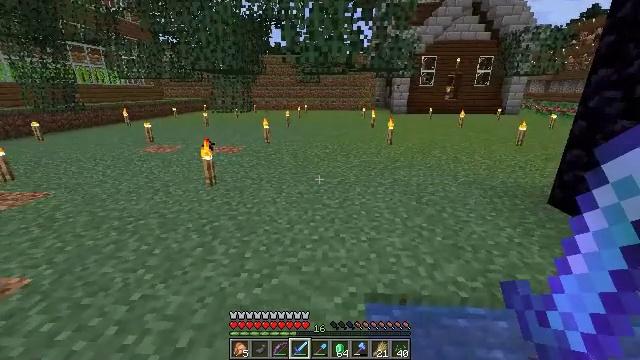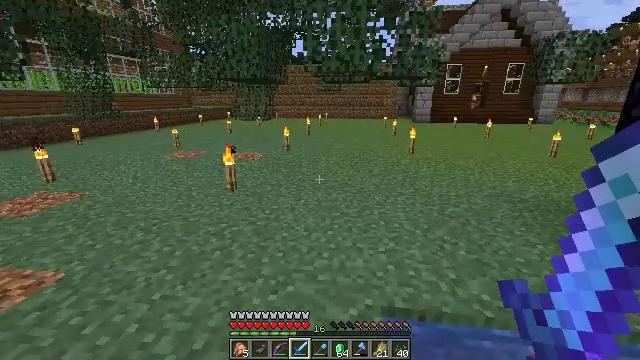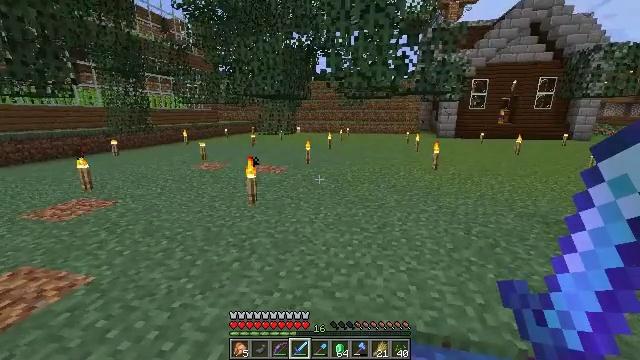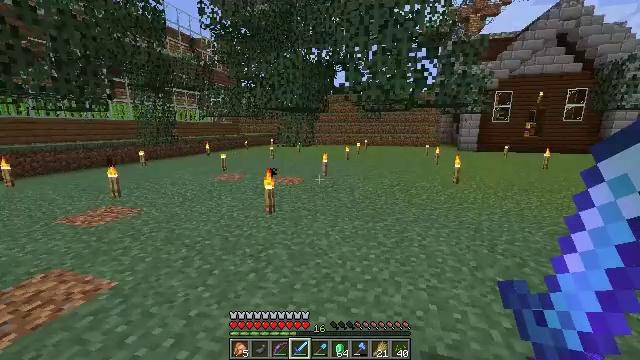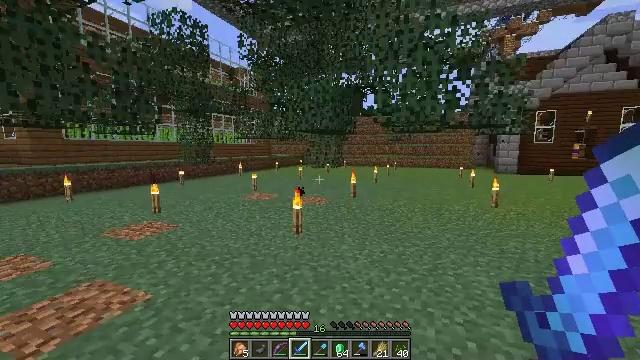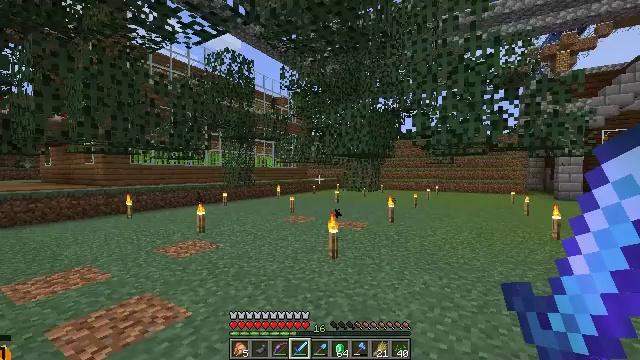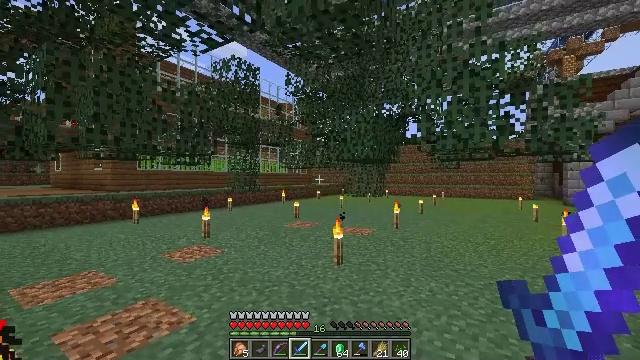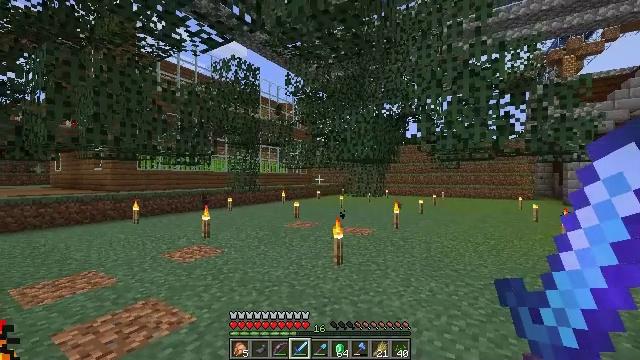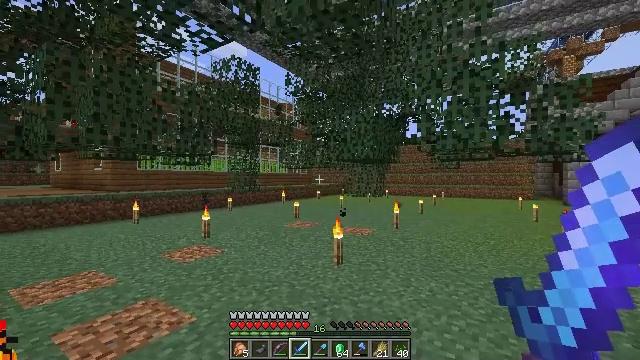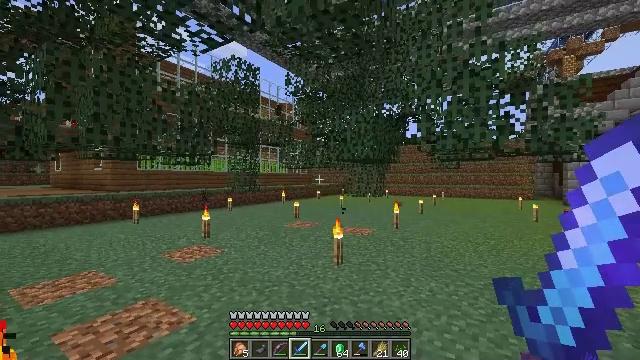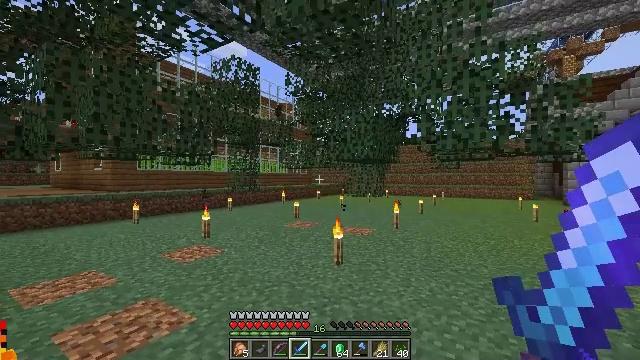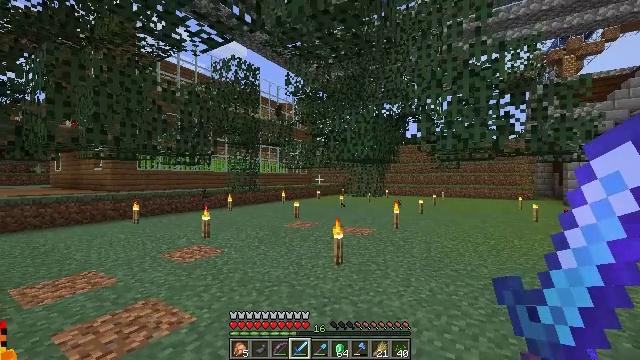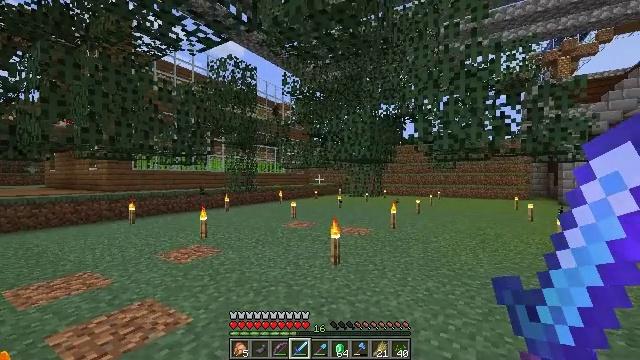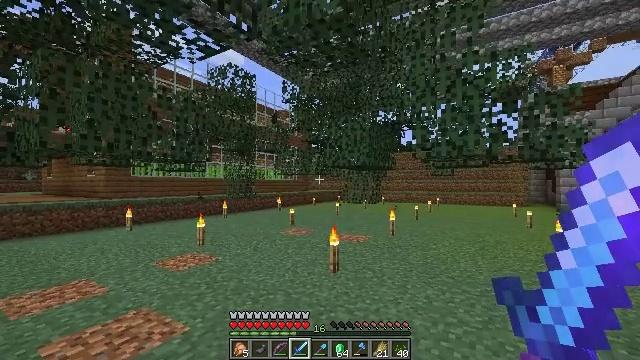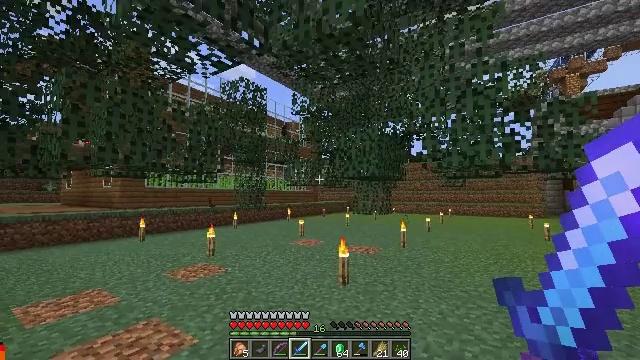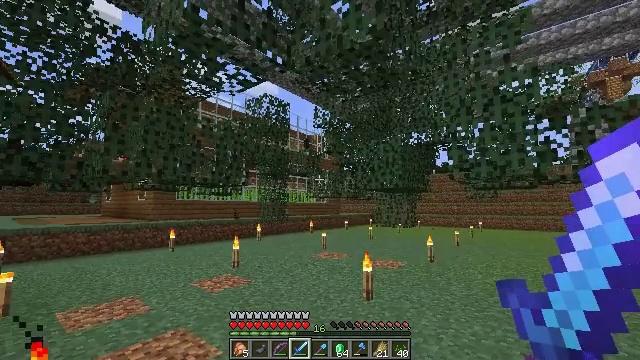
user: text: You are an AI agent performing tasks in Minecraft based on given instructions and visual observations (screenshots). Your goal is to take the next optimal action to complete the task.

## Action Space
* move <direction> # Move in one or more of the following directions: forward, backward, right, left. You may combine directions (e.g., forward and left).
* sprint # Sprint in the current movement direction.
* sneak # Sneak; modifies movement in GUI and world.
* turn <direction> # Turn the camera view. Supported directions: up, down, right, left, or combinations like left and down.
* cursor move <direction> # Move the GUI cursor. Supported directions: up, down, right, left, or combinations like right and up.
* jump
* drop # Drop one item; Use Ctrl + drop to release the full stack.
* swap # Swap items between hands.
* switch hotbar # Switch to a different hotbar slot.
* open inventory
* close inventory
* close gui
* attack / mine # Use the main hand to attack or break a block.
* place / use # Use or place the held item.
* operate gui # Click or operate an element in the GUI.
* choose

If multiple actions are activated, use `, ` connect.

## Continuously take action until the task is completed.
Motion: motion action
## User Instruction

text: Destroy the spruce leaves to get sticks and saplings.
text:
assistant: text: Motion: turn left and up
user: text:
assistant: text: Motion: turn left and up
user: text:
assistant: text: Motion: turn left and up
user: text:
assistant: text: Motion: turn left and up
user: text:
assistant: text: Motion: turn left and up
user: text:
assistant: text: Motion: turn left and up
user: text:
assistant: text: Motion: no_op
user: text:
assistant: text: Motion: no_op
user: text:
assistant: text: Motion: no_op
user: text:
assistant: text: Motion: no_op
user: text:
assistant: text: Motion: no_op
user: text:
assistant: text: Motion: no_op
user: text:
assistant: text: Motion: turn up
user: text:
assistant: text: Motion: turn left and up
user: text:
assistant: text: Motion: turn left and up
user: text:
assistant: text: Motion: turn left and up
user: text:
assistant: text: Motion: turn left and up
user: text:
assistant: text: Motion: turn left and up
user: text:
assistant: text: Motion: turn left and up
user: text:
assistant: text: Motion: no_op
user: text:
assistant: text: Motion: no_op
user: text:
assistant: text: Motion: no_op
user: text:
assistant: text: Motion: no_op
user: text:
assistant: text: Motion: no_op
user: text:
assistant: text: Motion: no_op
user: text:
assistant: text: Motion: no_op
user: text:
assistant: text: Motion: no_op
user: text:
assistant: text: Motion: no_op
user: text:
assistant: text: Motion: no_op
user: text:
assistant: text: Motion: no_op